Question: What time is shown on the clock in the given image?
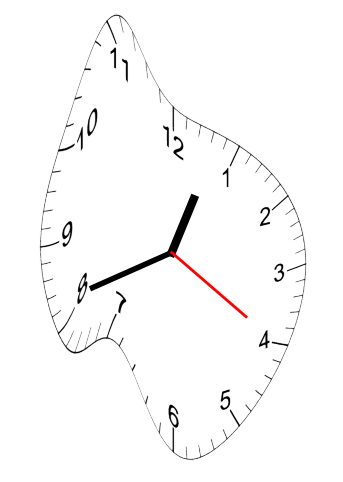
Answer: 12:41:20